Field crop: maize
Growth stage: 2
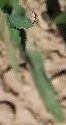
Species: maize